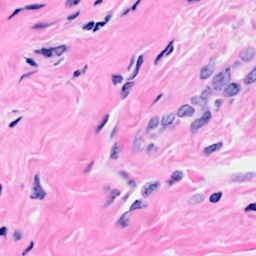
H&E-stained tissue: Breast